Question: I am trying understand hot xamarin code templates work and how to use it.
By reading <URL> it appears the a user can select the code templates by clicking on it or hitting enter on it. Just like in eclipse and intellij.
But this seems not to work the same way in xamarin.
For example after I typed "try" in the editor and hit 'ctrl+space' to get the code complete. Now I am presented with options to select. When I select 'try' and click or hit Enter on it nothing happens. The code complete window just closes and the template is not added.
The animated gif demonstrates it with the mouse click event. But the behavior is the same for key events. Also no matter what I template I select it is never pasted.

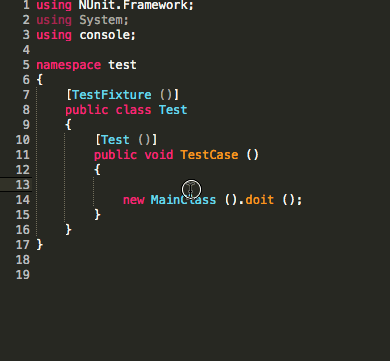
Answer: You need to press tab key after you have selected the text. You basically have to press tab - tab. The first tab will complete the 'try' text in your example. You may have only typed in 't' or 'tr'. The second tab key press will expand the code template.
The behaviour is similar to Visual Studio. The difference is that Visual Studio gives you more information in the completion window that appears telling you that you need to press the tab key twice. Screenshot from Visual Studio is shown below.

With the screenshot above pressing tab once will close the completion window but not insert the code for the try template. Pressing tab again will insert the code template text.